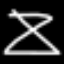
Label: hourglass